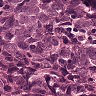
Metastatic tissue present: yes